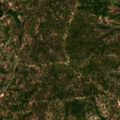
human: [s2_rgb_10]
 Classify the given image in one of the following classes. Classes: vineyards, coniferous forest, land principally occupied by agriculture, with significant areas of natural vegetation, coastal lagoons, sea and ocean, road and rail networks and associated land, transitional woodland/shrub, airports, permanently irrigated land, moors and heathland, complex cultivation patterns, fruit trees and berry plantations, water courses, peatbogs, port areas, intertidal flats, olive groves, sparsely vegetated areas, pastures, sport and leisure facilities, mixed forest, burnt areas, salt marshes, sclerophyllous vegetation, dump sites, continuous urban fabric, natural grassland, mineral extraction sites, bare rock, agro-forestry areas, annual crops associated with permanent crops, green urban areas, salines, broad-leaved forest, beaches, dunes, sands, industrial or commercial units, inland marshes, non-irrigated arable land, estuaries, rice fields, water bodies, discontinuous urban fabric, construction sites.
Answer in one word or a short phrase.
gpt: agro-forestry areas, broad-leaved forest